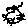
Label: cat